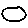
Label: circle